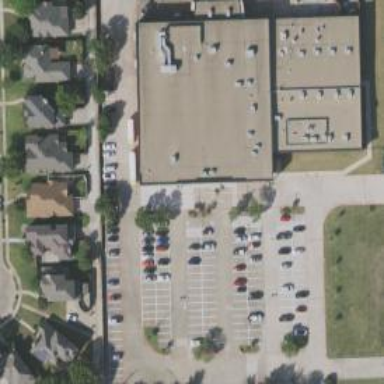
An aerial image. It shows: Parking space is available.